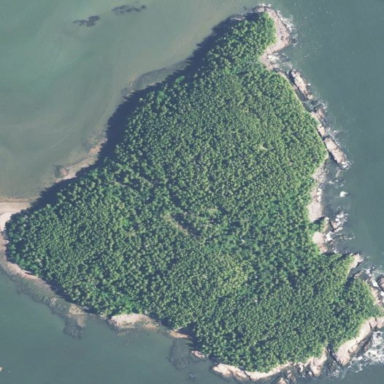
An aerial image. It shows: Island with natural coastline.